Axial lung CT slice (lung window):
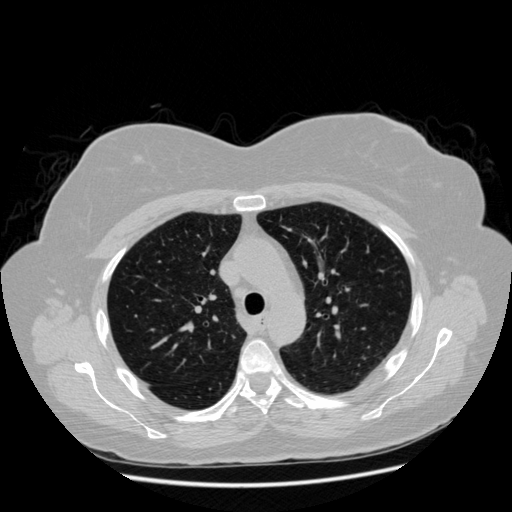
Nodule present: no